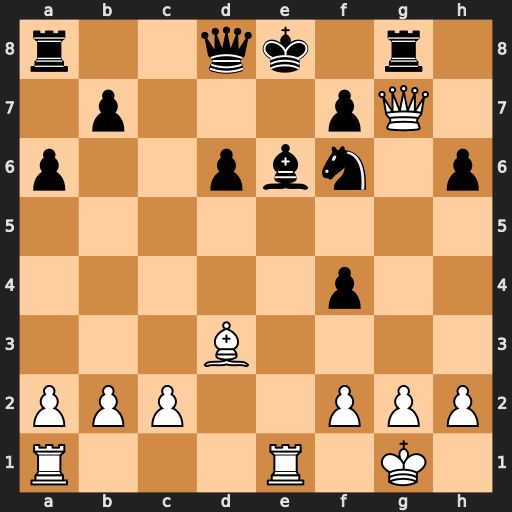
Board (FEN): r2qk1r1/1p3pQ1/p2pbn1p/8/5p2/3B4/PPP2PPP/R3R1K1
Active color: w
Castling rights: q
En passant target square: -
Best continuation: Rxe6+ Kd7 Qxf7+